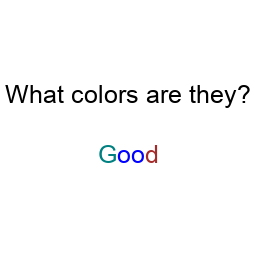
Color: teal, blue, blue, brown
Background color: white
Question text color: black